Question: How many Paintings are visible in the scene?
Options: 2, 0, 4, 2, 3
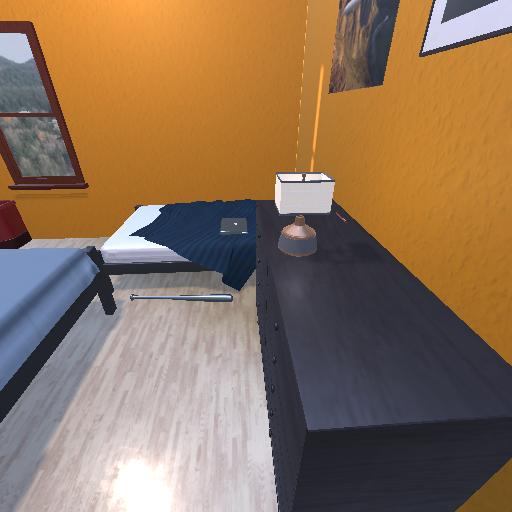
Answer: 2